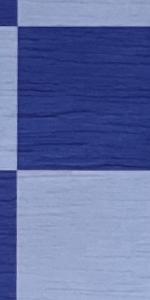
Label: Empty